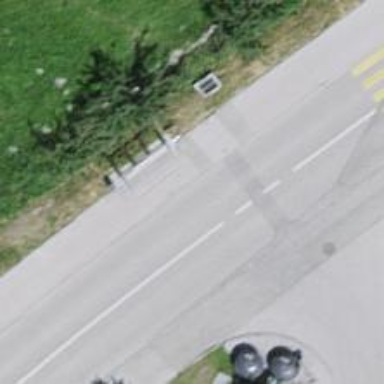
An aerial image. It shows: Public transport stop position.